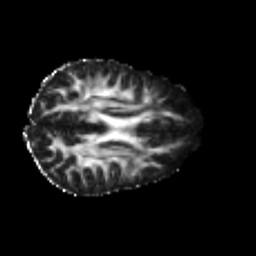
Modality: FA
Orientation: axial
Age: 24
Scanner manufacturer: philips
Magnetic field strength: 3 T
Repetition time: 8.6 s
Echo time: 0.127 s